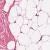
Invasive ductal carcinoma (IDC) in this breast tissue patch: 0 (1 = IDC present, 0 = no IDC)